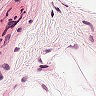
Metastatic tissue present: no